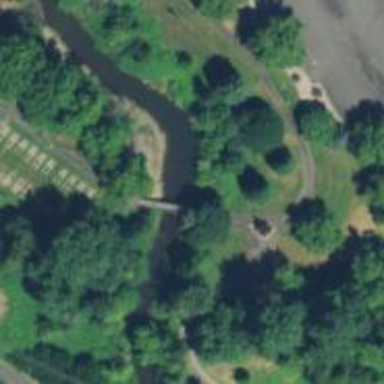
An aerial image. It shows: Footway on bridge.